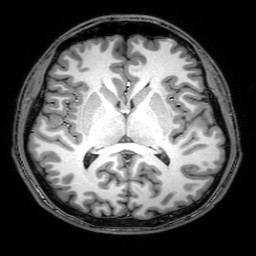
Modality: T1w
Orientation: axial
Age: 21
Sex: male
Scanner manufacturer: philips
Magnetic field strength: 3 T
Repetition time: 8.106 s
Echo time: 3.705 s